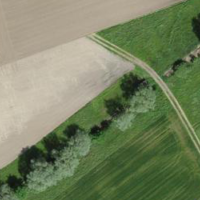
EUNIS habitat code: 52
Species observed at this site:
Chorthippus albomarginatus
Pseudochorthippus parallelus
Gomphocerippus rufus
Chorthippus biguttulus
Roeseliana roeselii